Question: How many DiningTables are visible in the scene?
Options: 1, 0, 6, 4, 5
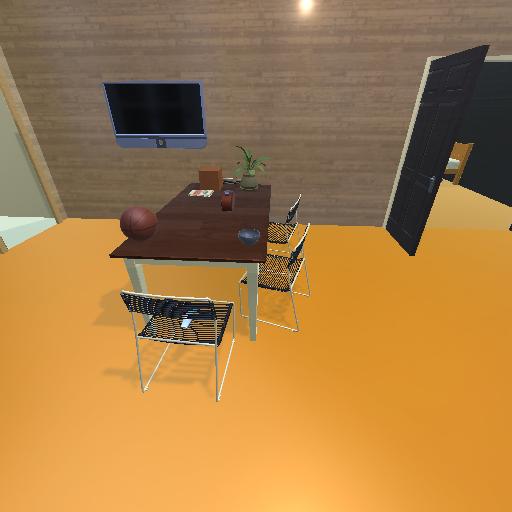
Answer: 1